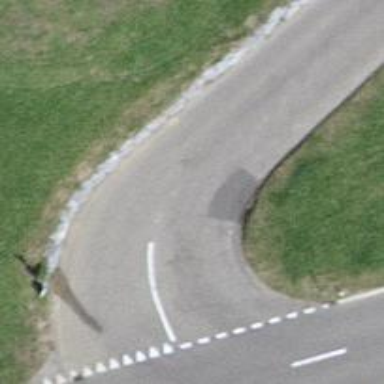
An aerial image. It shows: Paved tertiary road.